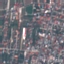
Label: Residential